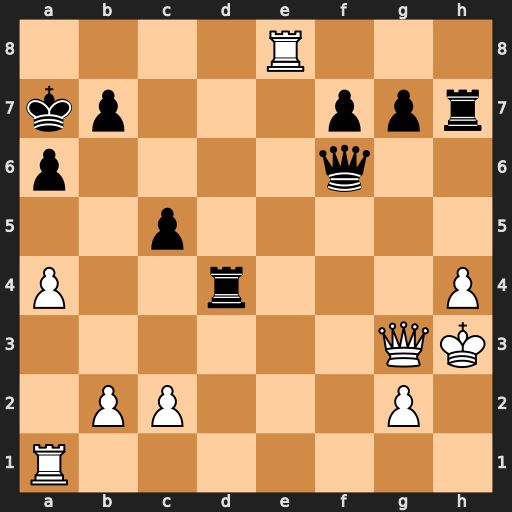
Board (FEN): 4R3/kp3ppr/p4q2/2p5/P2r3P/6QK/1PP3P1/R7
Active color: w
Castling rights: -
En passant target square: -
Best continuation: Qb8+ Kb6 a5+